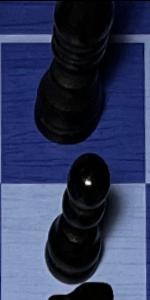
Label: Pawn_Black